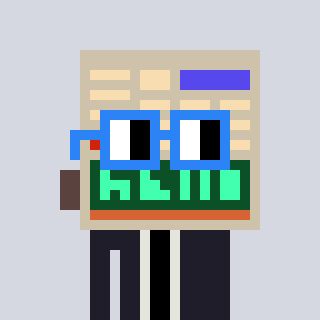
a pixel art character with square blue glasses, a calculator-shaped head and a grayscale-colored body on a cool background